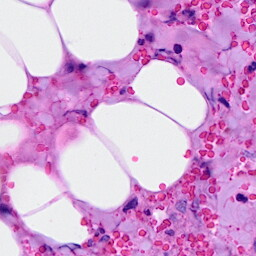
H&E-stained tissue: Breast